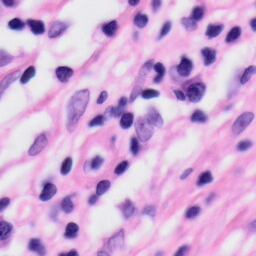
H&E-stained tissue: Skin